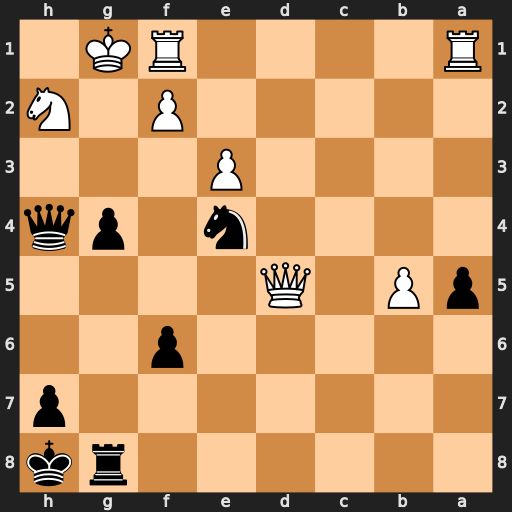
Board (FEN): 6rk/7p/5p2/pP1Q4/4n1pq/4P3/5P1N/R4RK1
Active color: b
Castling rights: -
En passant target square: -
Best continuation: g3 Qxg8+ Kxg8 fxg3 Qxg3+